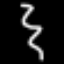
Label: squiggle